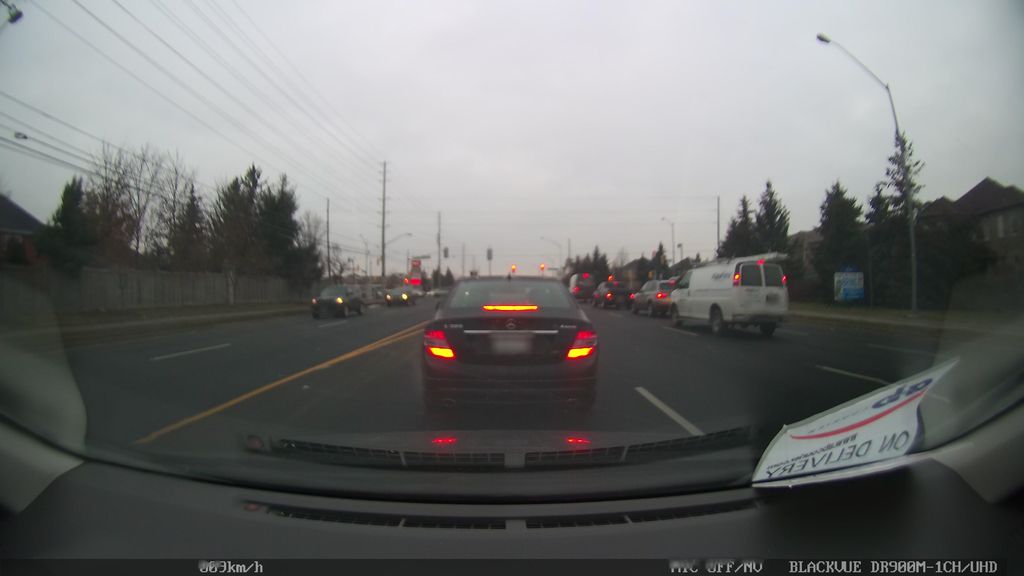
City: toronto